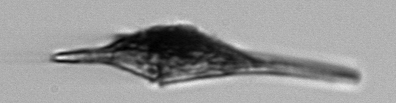
Label: Tripos_lineatus